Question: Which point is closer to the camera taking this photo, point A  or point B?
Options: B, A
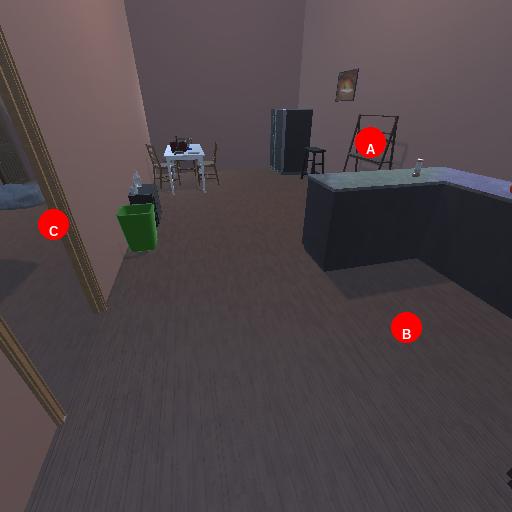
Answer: B